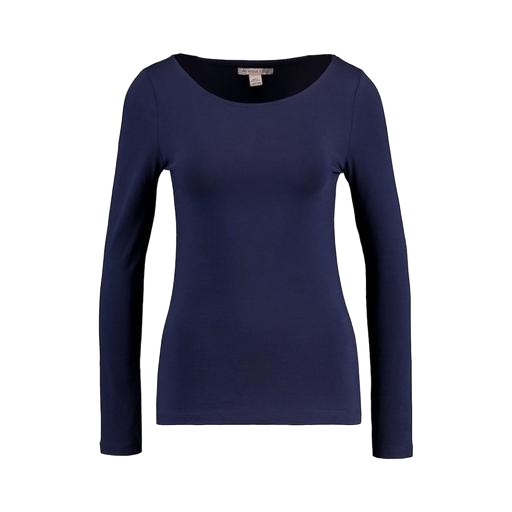
blue still long-sleeved top, long sleeved navy blue top, blue scoop-neck long-sleeve t-shirt, white background